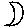
Label: moon